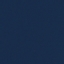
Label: SeaLake